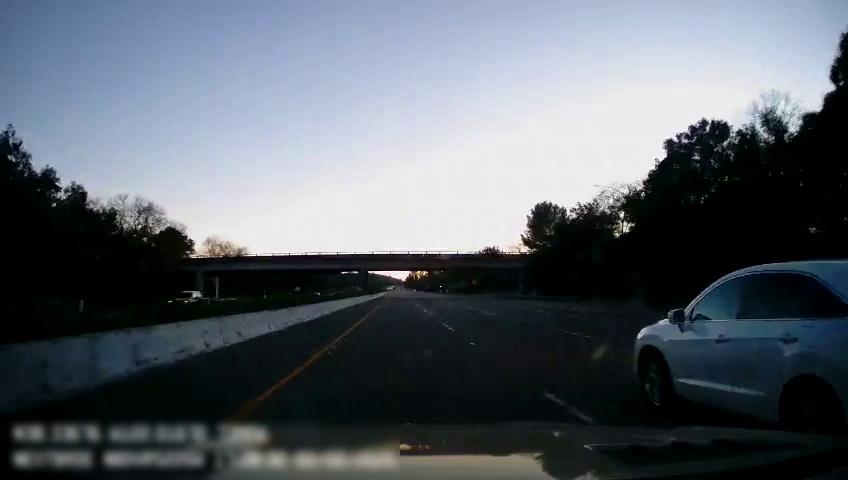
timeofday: Day
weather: Cloudy
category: Drivable Space
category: Vehicles | SUV
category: Vehicles | SUV
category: Lanes | Current Lane
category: Lanes | Current Lane
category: Lanes | Alternate Lane